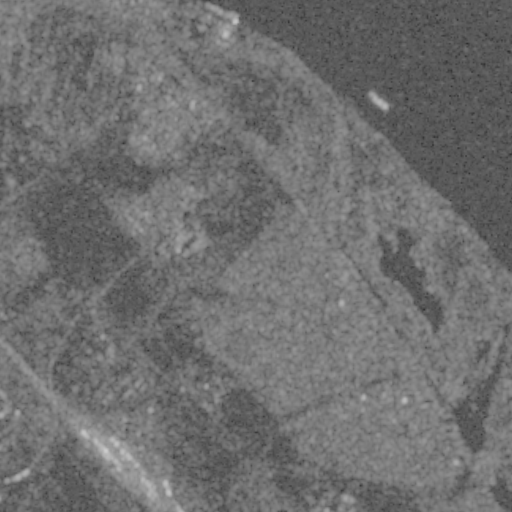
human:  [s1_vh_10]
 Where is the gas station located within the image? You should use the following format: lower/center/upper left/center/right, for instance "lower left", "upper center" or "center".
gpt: The gas station is located in the center left of the image.
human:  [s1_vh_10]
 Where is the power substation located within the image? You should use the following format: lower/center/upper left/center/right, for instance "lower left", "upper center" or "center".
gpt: The power substation is located in the lower center of the image.
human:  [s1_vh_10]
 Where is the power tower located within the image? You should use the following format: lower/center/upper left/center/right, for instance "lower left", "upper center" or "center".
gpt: The power tower is located in the lower left of the image.
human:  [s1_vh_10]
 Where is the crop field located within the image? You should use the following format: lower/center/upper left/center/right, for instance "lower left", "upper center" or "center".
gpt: There is no crop field in the image.

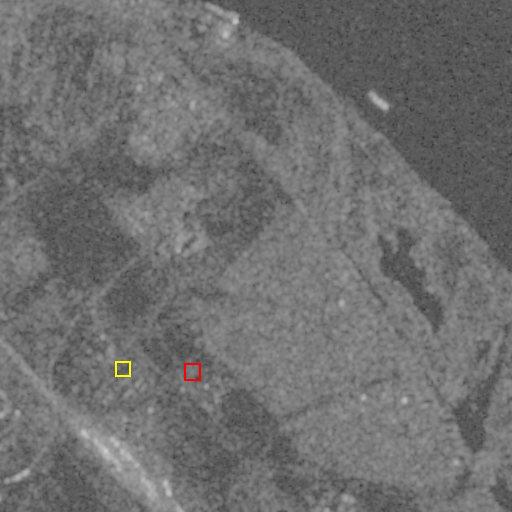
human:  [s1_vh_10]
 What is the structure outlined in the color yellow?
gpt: The structure outlined in yellow is a parking lot.
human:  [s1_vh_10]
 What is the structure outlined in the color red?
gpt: The structure outlined in red is a power substation.
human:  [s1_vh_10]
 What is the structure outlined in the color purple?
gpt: There is no purple outline.